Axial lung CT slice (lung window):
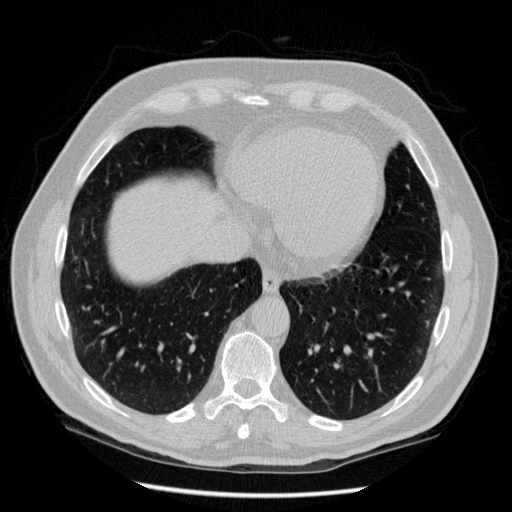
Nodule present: no